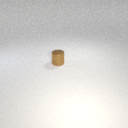
small brown metal cylinder